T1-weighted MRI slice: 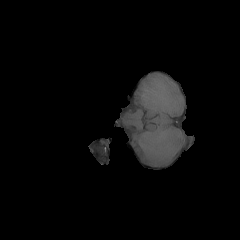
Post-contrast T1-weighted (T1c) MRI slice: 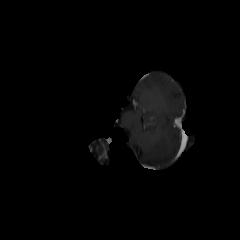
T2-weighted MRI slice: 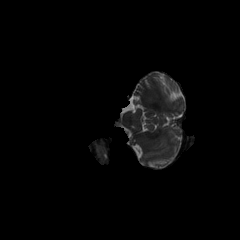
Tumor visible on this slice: no